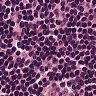
Metastatic tissue present: no